Question: I have a page where I am displaying the results of a search and putting a button next to each result. However the outcome is Fig 1 with the buttons below the text, when I would like Fig 2 with the buttons in line with the text. Why is this happening?

'''
<?php
while($row = mysql_fetch_array($sqlresult))
{
echo $row['personName'];
?>
<form action="http://website/delPerson.php" method="post">
<input type="submit" name="delete" value="Delete" class="deleteButton">
</form>
<br>
<?php
}
?>
'''
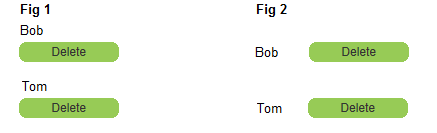
Answer: You are using 'form' around the 'input' tag, obviously it has to be like that which is a block level element, so you need to use
'''
form {
display: inline-block;
}
'''
This will retain the 'block' behavior of your 'form' as well, but will be inline.
---
Also, the selector I've used is a general element selector, so make sure you assign a 'class' to your 'form' element else the selector I provided will make all your 'form' to 'inline-block'
So it will be like
'''
form.class_name {
display: inline-block;
}
'''
<URL>